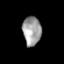
Tissue: prostate
Cell type: T cells
Senescence score: 0.3132
Nuclear area (px): 528
Mean DAPI intensity: 157.424